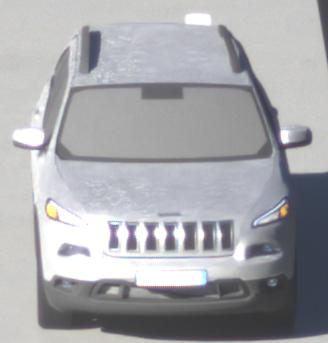
Make: Jeep
Model: Cherokee 3.2 V6 Pentastar
Detailed model: Cherokee (KL)
Model produced from: 2014/07
Model produced until: 2015/07
Doors: 5
Color: white
Road condition: wet road
Daytime: morning or afternoon
Contrast: high contrast